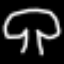
Label: mushroom